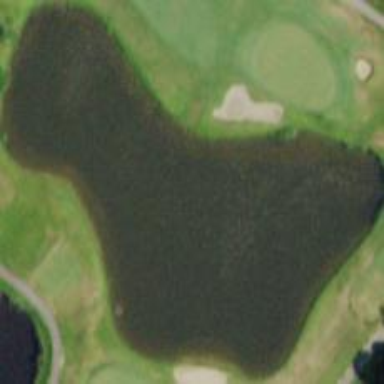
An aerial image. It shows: Water hazard on golf course.